Interaction volume radius: 5 \u00c5
Interaction volume height: 30 \u00c5
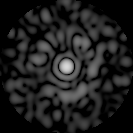
Disorder parameter: 0.8429